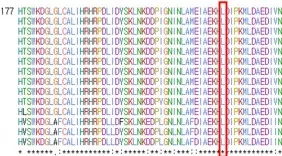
Pedigree analysis and sequencing results. (C) Sequence alignment of the conserved cytoplasmic domain of the ACTN2 protein in multiple vertebrate species. Protein sequence of the Leu223Pro residue is highly conserved across the compared species. It is highlighted in the red box.
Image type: chart (chart)